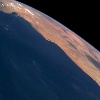
Label: water